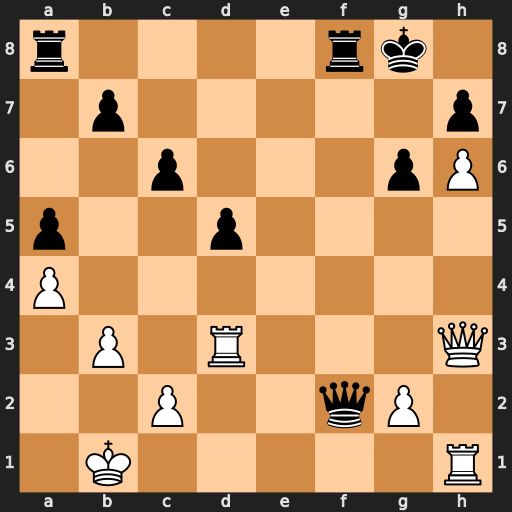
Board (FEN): r4rk1/1p5p/2p3pP/p2p4/P7/1P1R3Q/2P2qP1/1K5R
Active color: w
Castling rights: -
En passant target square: -
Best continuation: Rf3 Rxf3 gxf3 Re8 Qd7 Re1+ Rxe1